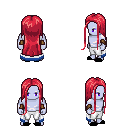
a pixel art fantasy rpg character, male body template, dark elf, purple skin, white trimmed cape, white pants, ruby red extra-long hairstyle, cloth bracers, black slippers, four views (front, back, left, right), 2x2 character sprite sheet, small pixel art, hard edges, no anti-aliasing